An envelope spectrum derived from a bearing vibration measurement is shown; the reference markers locate BPFO, BPFI, BSF and FTF for this bearing geometry and shaft speed. Based on the visible evidence, which condition applies: normal, inner_race, outer_race, ball?
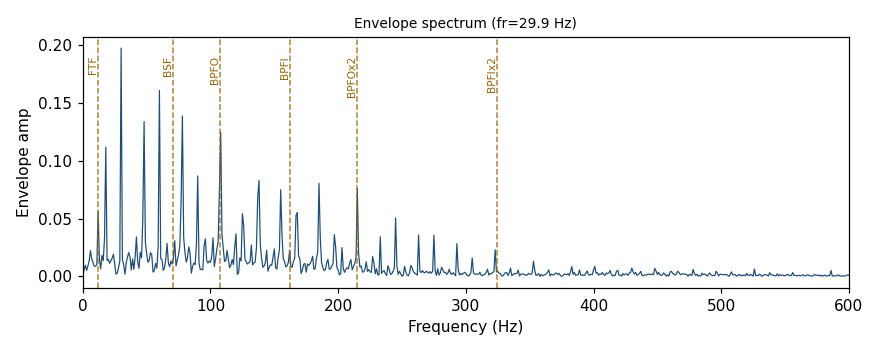
Answer: outer_race